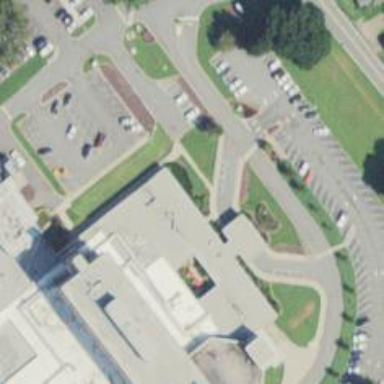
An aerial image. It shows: Hospital.